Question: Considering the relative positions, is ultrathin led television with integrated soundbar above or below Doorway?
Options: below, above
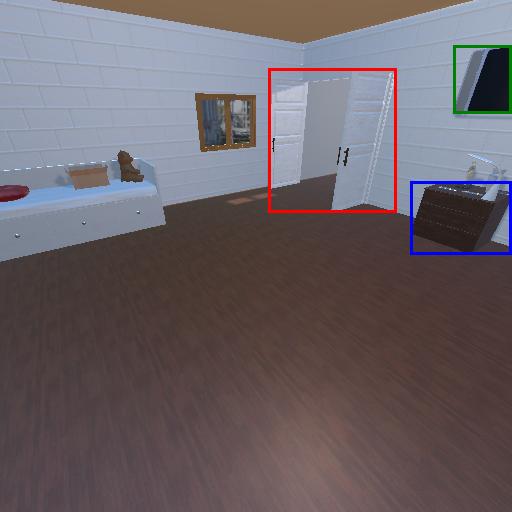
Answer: below